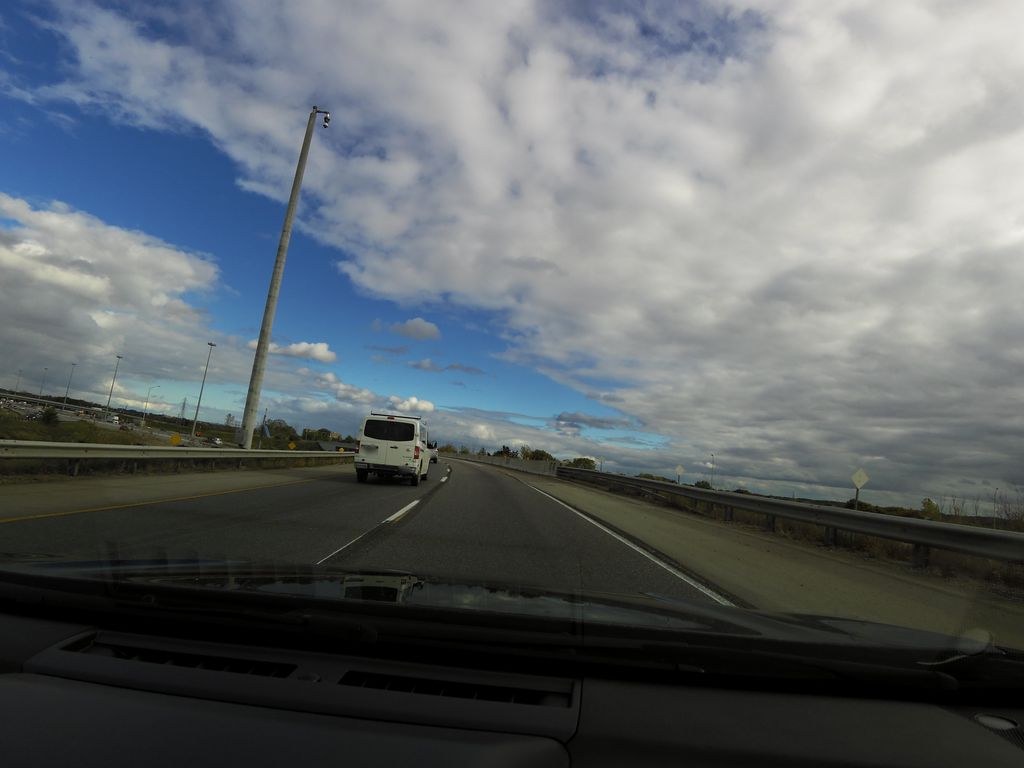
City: kitchener-waterloo